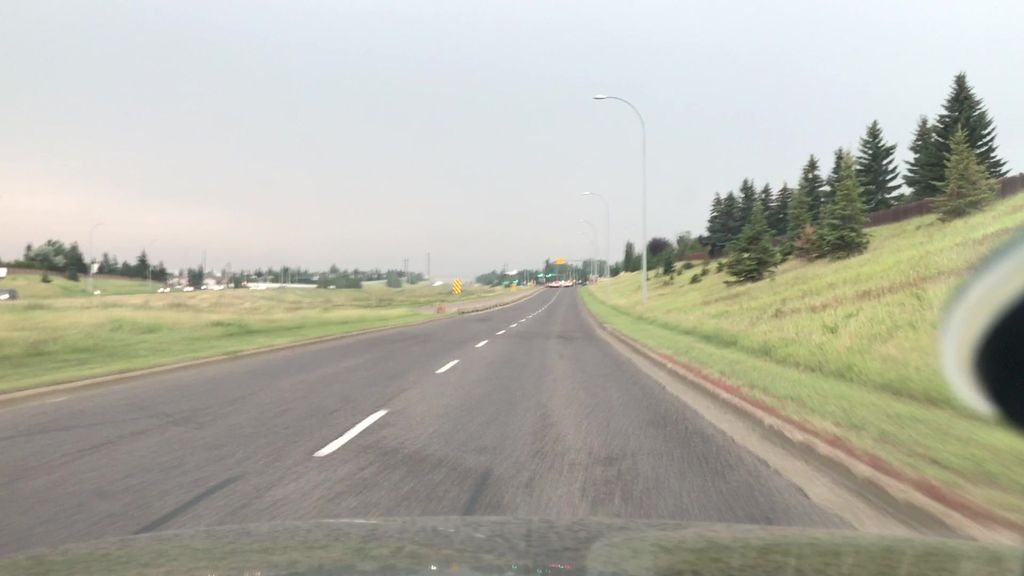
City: edmonton